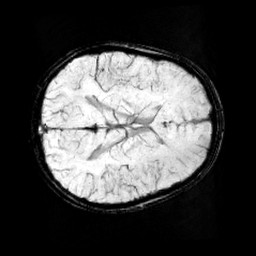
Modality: minIP
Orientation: axial
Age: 10
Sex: male
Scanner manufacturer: siemens
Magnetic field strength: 3 T
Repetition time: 0.027 s
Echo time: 0.02 s